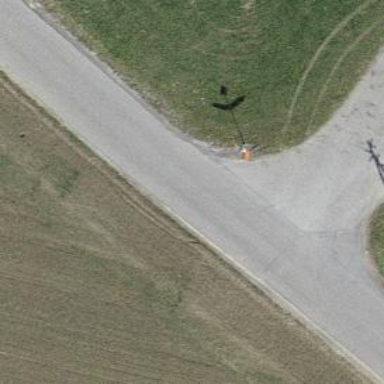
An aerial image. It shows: Aerial marker.